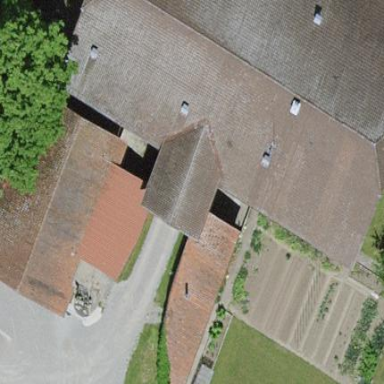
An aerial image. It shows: Farm building.